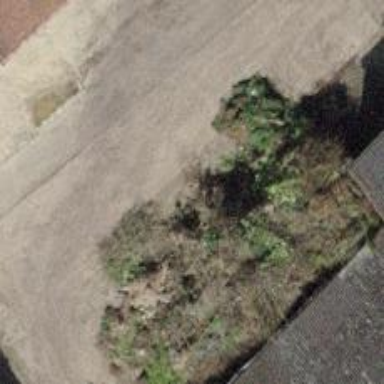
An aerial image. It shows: Recycling center for green and garden waste.